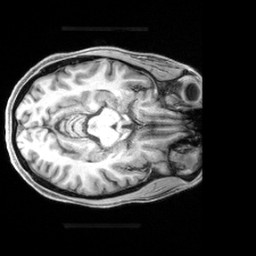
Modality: T1w
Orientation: axial